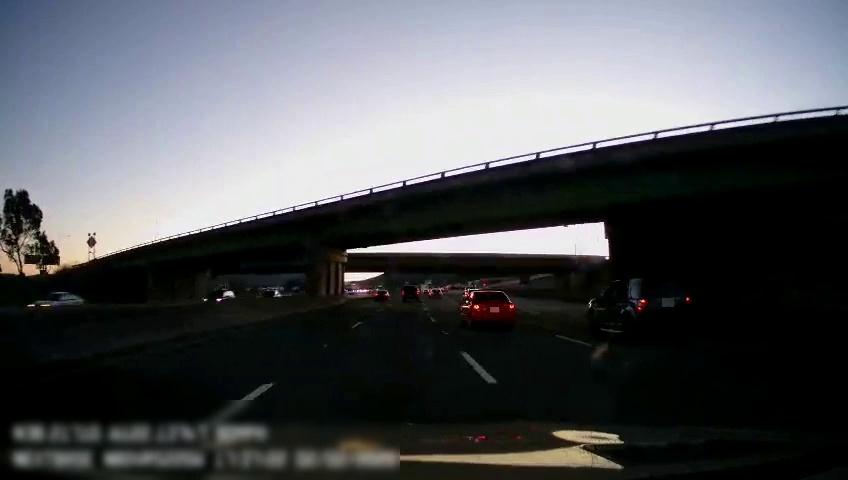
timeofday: Dusk/Dawn/Twilight
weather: Sunny
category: Drivable Space
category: Vehicles | Car
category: Vehicles | SUV
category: Vehicles | Car
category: Vehicles | Car
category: Vehicles | SUV
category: Vehicles | Car
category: Vehicles | Car
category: Vehicles | Car
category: Lanes | Alternate Lane
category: Lanes | Current Lane
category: Lanes | Current Lane
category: Lanes | Alternate Lane
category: Lanes | Alternate Lane